Question: I have a problem were i try to create a score system in my game where the player is getting points based on the distance he travelled, and the vs code is not recognising the "Using UnityEngine.ui;" I already tried to switch vs code to a lower version (I went to 1.1.3) but it didn't work. Here is my code:

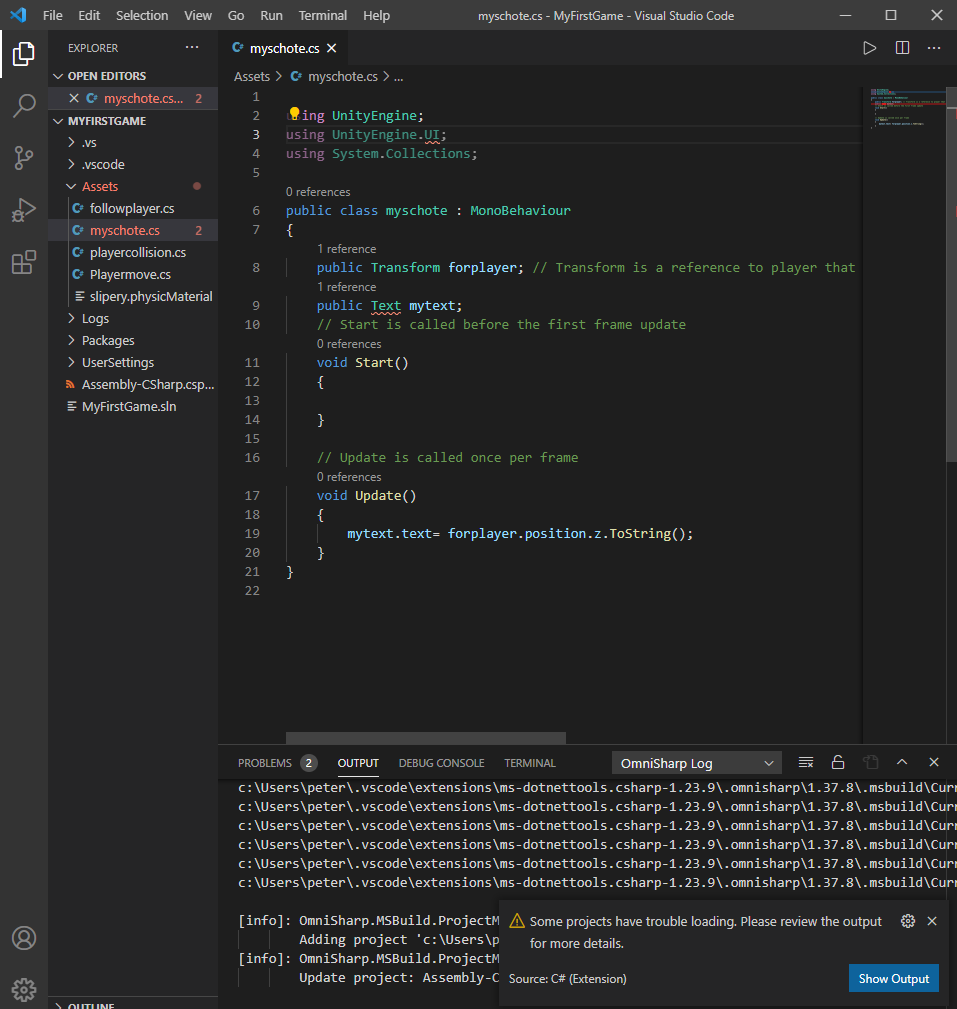
Answer: Well it seems that I already had ui tool installed so I tried to unistall the package and reinstall it. Vs code still throws an error sometimes but after I close it and open it again it works just fine. Thank you all for your help.